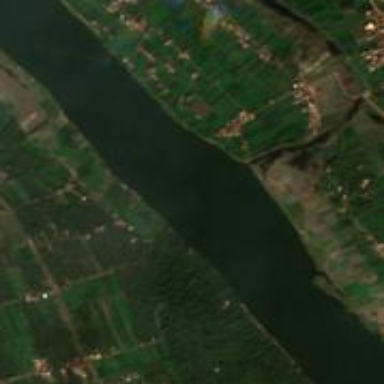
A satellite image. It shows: Beautiful view of river.